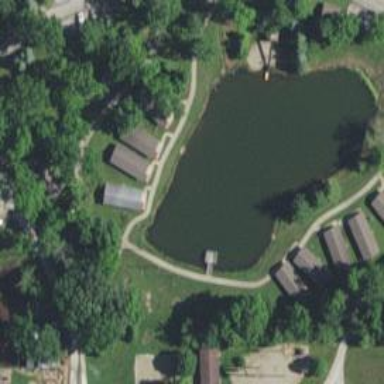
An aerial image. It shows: Place of worship situated within summer camp area.